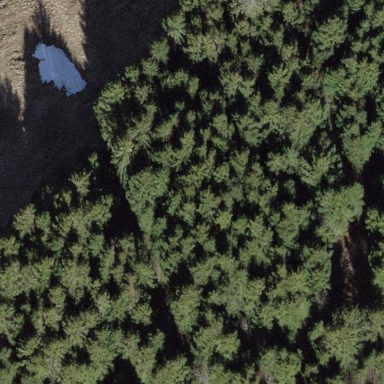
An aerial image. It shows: Forest area.